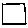
Label: square